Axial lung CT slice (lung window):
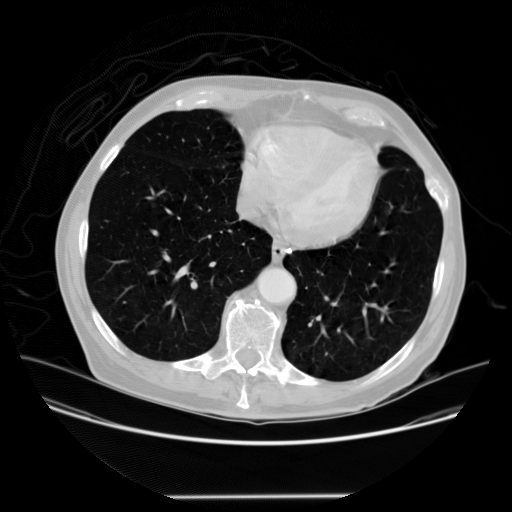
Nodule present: no